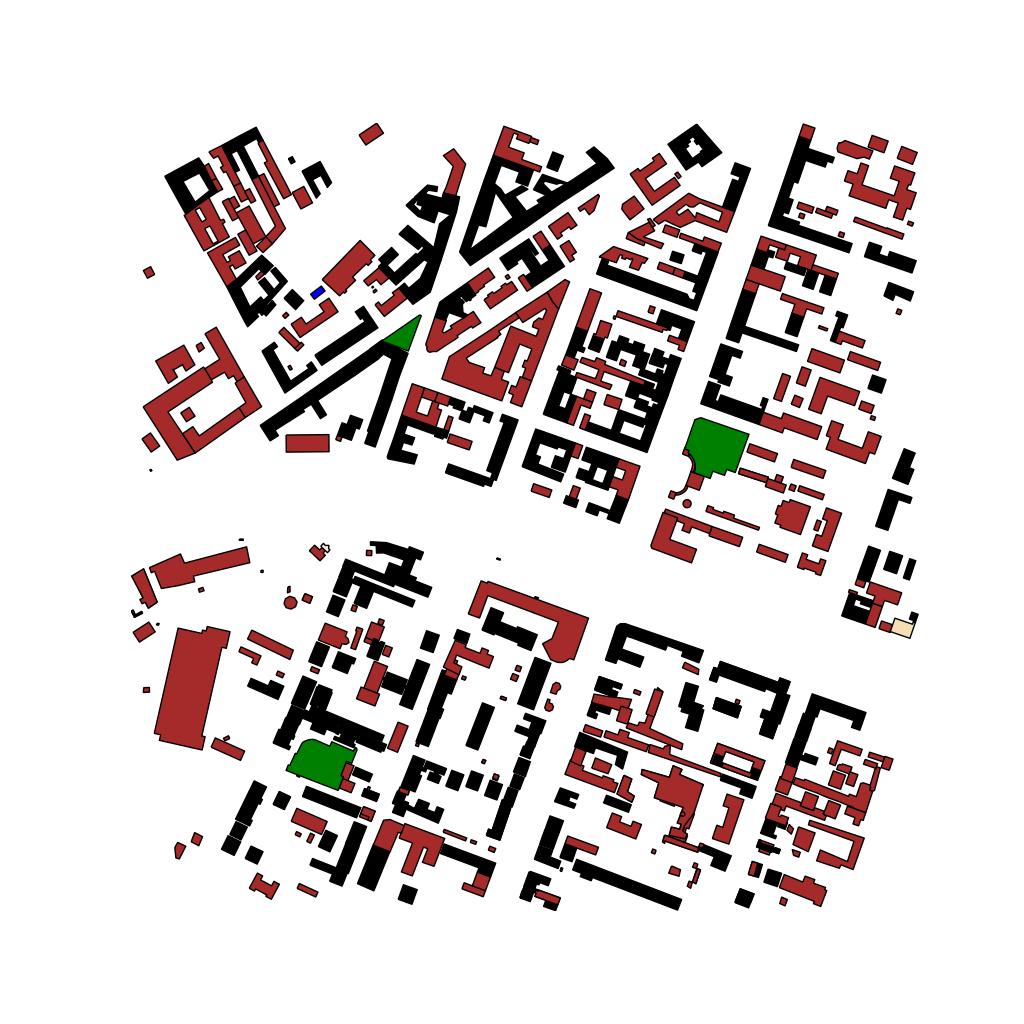
Tags: overhead vector_map, business, industrial, recreation, residential, special, historical, modern, soviet, high_rise, individual_rise, low_rise, medium_rise, density_1, Building, Facility, Gas, Hotel, Park, Sportpl, 1.0 km²